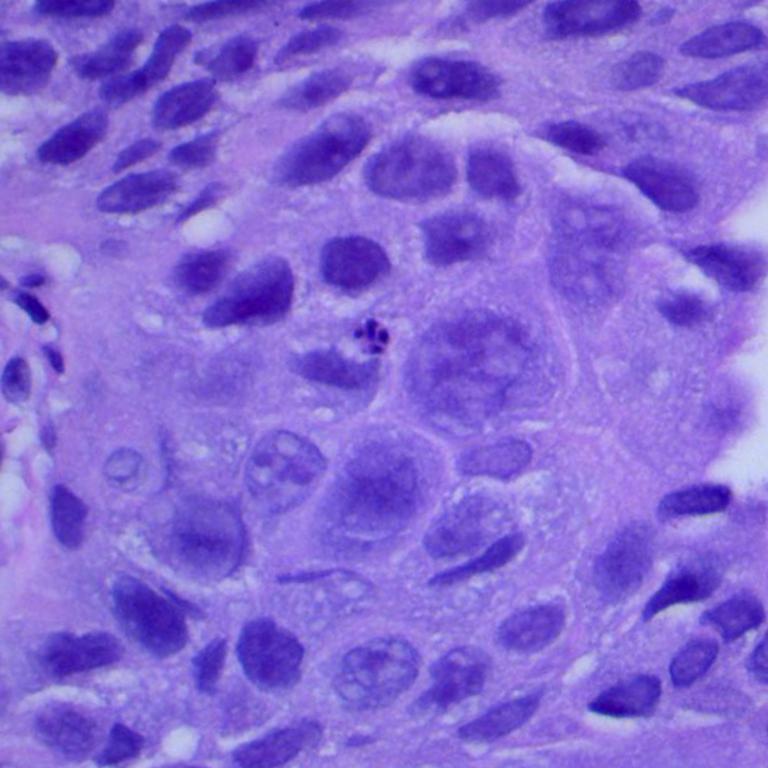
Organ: lung
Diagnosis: squamous carcinomas